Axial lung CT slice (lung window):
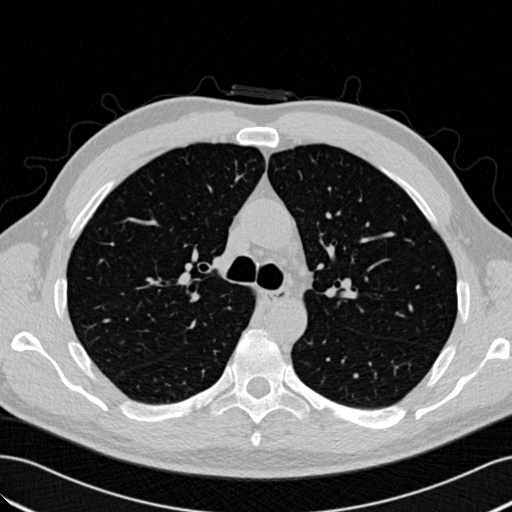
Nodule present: no